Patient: sex F, age 60
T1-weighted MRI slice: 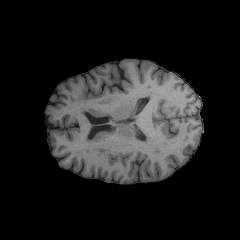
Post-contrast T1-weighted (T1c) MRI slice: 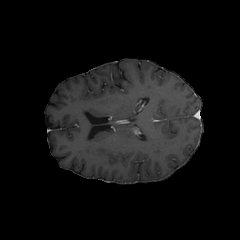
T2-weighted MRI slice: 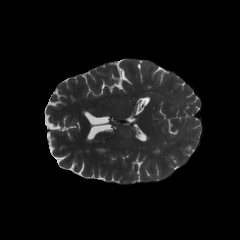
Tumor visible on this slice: no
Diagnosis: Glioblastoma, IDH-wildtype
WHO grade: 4